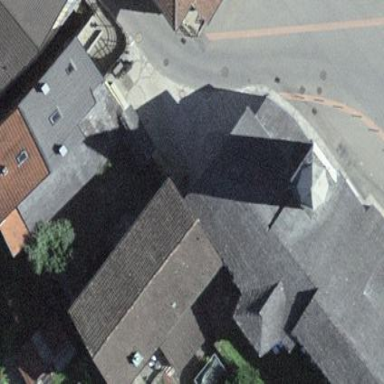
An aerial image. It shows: Building serving as place of worship.